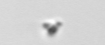
Label: detritus